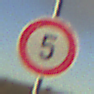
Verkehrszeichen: Geschwindigkeit5
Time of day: SunriseSunset
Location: Outdoor (Nature)
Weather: PartlyCloudy
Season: NotSpecified
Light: Natural